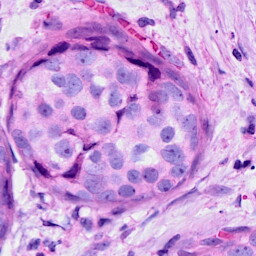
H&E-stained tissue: Breast